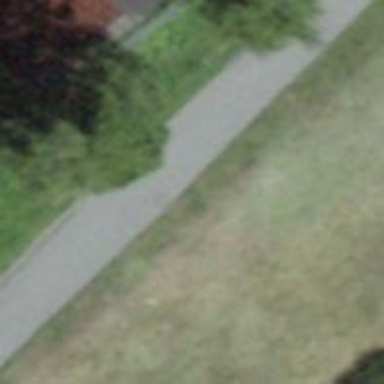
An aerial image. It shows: Bench.